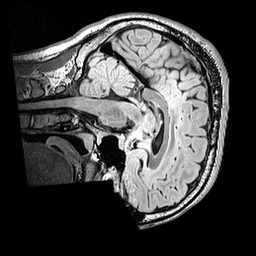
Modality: FLAIR
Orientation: sagittal
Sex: male
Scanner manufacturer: siemens
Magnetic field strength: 3 T
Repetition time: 5 s
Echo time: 0.395 s